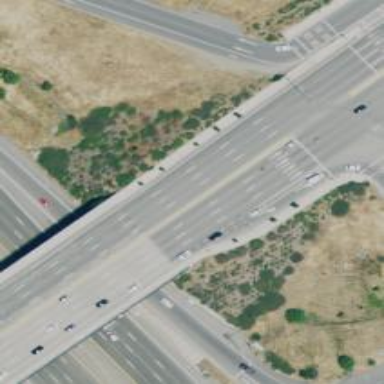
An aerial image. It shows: This image shows trunk highway that functions as expressway.